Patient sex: M
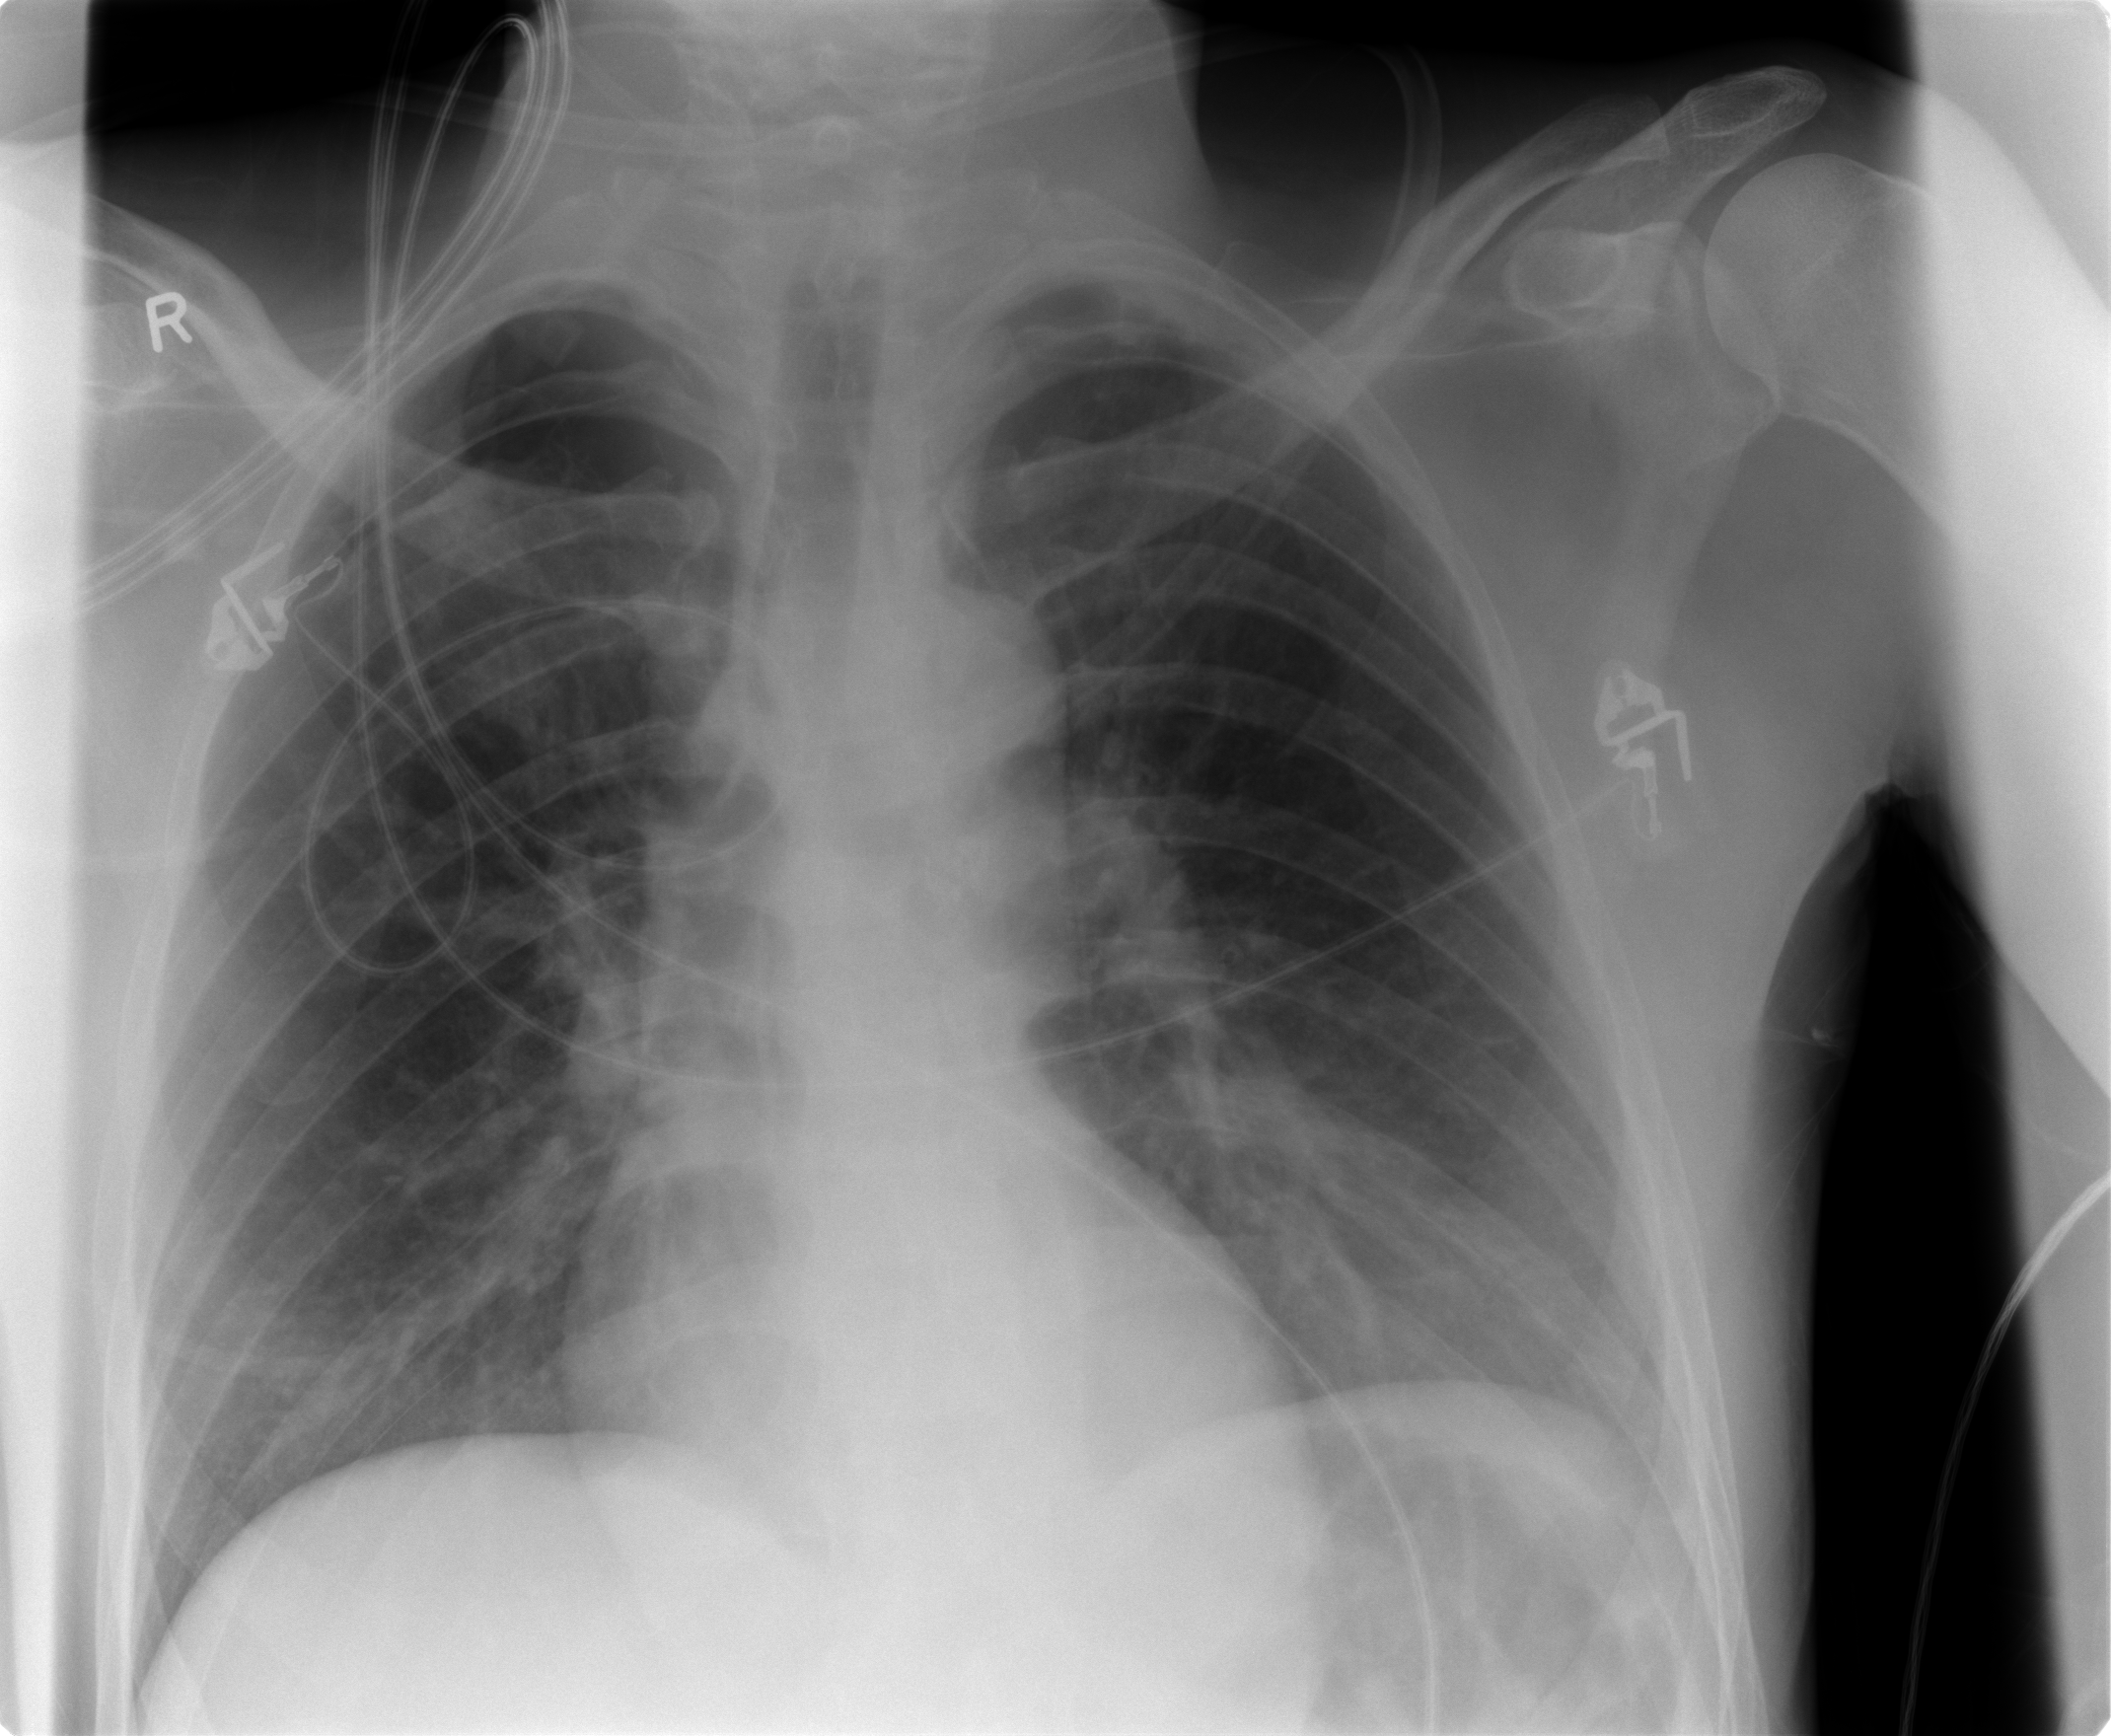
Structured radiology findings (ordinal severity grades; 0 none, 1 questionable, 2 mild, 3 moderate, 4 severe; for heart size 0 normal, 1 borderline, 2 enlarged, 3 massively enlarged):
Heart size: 0
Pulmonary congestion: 0
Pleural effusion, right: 0
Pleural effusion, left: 0
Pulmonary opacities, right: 0
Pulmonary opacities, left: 0
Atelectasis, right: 2
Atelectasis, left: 2